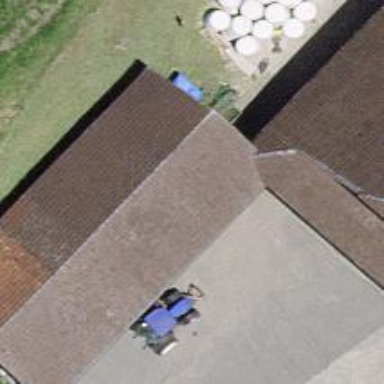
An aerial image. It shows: Rural barn.